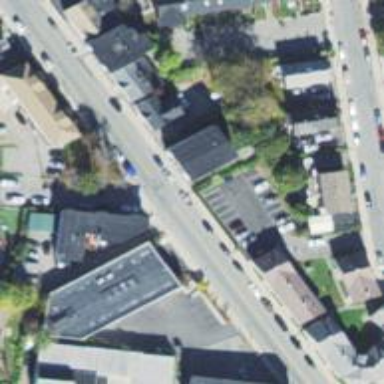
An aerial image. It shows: Alley classified as service road.